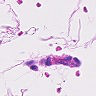
Metastatic tissue present: no